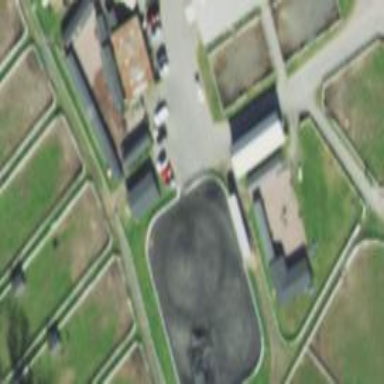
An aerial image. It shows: Fence surrounding equestrian area used for animal keeping.